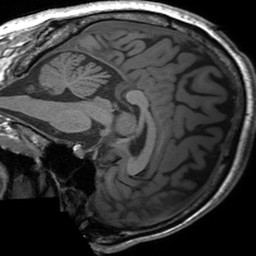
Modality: T1w
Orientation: sagittal
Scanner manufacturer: siemens
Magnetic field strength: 3 T
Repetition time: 1.54 s
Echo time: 0.00234 s